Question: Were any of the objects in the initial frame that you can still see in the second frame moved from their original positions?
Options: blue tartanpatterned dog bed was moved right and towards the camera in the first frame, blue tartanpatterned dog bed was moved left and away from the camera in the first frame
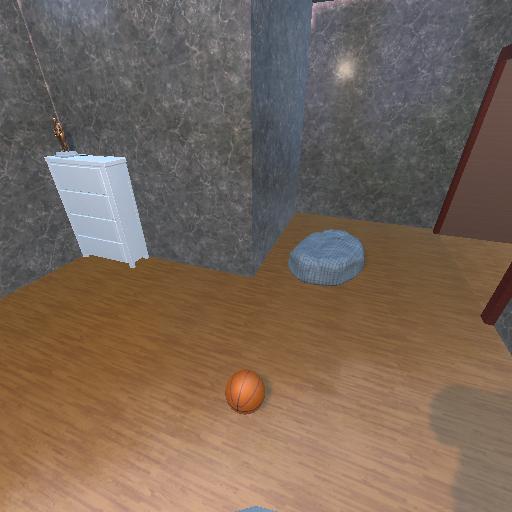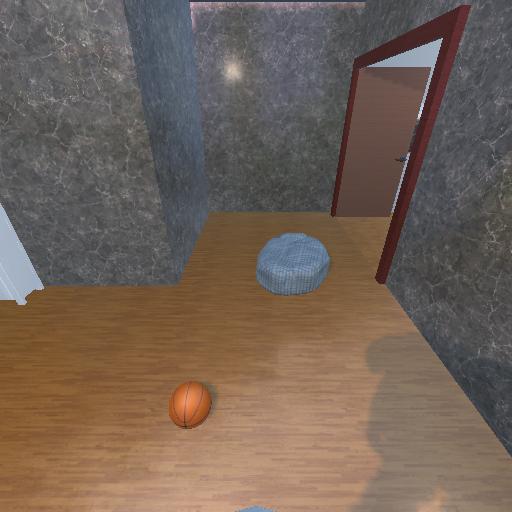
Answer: blue tartanpatterned dog bed was moved right and towards the camera in the first frame